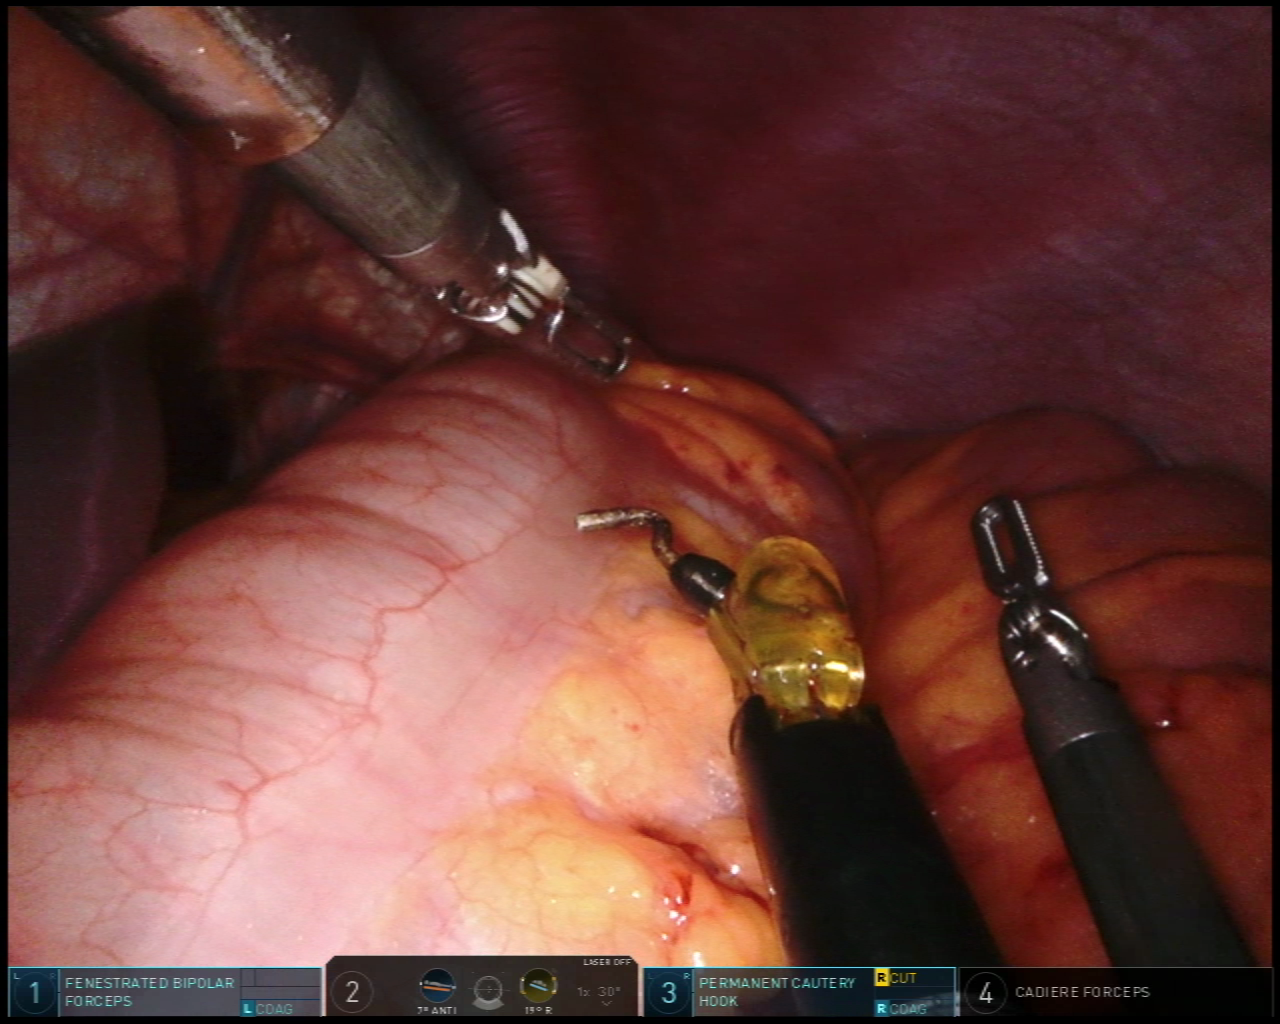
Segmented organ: liver
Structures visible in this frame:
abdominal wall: yes
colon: yes
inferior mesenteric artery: no
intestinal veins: no
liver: yes
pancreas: no
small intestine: no
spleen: no
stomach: no
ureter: no
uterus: no
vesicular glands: no